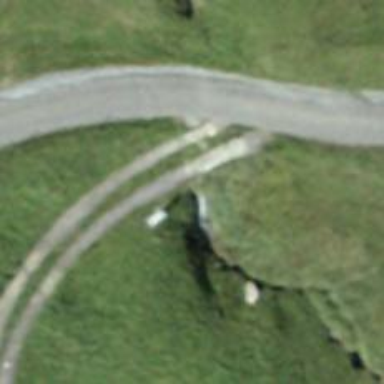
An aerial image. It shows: Culvert tunnel.